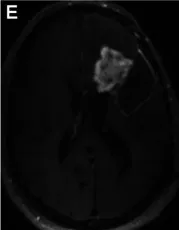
Panels of serial preoperative axial postcontrast T1 and FLAIR images in a 35-year-old patient with recurrent left hemispheric glioma. Interval tumor progression 2 years later, with progressive confluent nodular heterogeneous, solid mass-like enhancement.
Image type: radiology (mri)